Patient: sex M, age 77
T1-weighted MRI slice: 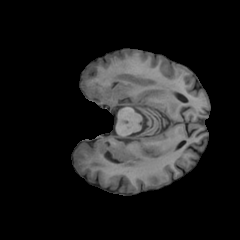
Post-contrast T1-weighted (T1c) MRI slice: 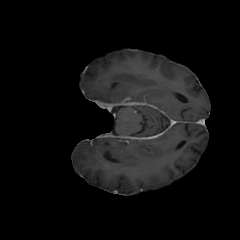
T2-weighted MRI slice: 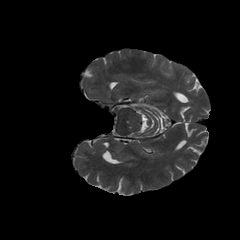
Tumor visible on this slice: no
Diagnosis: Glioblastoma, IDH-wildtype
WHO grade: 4